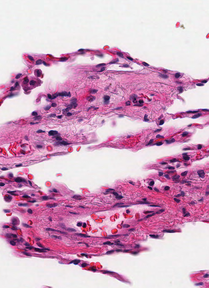
Tumor epithelial tissue: no
Tumor-associated stroma tissue: no
Normal tissue: yes